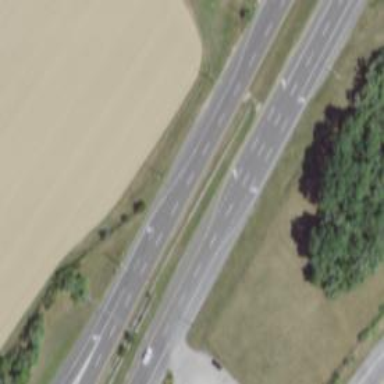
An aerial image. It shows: Motorway junction.